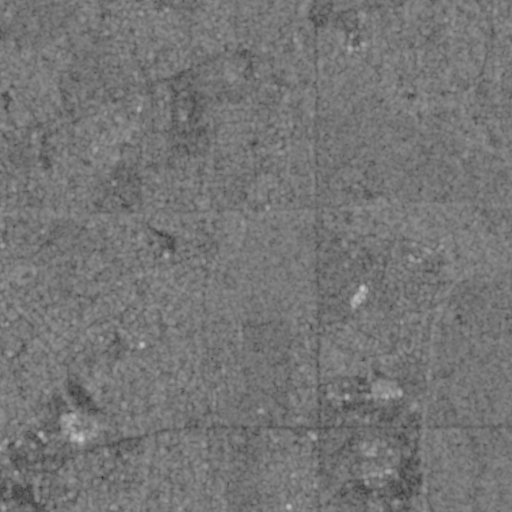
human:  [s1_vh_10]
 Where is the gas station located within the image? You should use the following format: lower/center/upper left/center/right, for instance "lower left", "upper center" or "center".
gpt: The gas station is located in the lower center of the image.
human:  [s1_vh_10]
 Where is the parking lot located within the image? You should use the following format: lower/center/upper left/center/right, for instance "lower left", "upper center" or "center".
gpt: The parking lot is located in the lower of the image.
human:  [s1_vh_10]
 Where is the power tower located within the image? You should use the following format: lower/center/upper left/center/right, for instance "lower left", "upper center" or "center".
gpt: The power tower is located in the lower center of the image.
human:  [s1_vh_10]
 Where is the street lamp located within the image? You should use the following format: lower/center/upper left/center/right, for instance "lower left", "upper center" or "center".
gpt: The street lamp is located in the lower left of the image.
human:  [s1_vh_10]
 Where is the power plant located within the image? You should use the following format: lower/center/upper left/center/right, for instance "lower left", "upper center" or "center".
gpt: There is no power plant in the image.

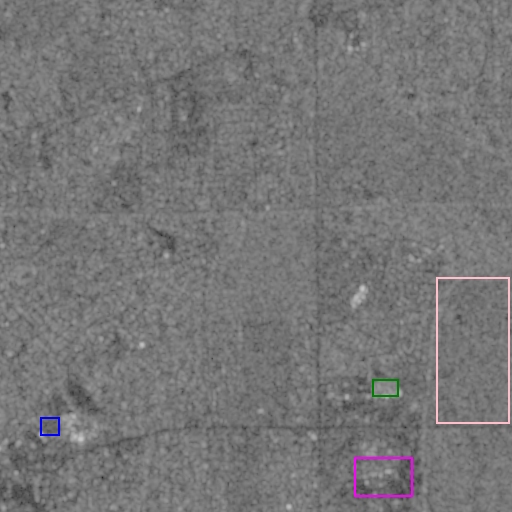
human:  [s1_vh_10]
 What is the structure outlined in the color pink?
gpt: The structure outlined in pink is a crop field.
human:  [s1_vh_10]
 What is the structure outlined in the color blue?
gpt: The structure outlined in blue is a park.
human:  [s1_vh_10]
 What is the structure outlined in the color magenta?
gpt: The structure outlined in magenta is a parking lot.
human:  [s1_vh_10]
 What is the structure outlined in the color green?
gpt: The structure outlined in green is a building.
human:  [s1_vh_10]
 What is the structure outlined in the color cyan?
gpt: There is no cyan outline.